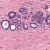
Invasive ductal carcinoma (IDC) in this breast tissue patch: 0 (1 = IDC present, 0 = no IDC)